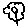
Label: flower